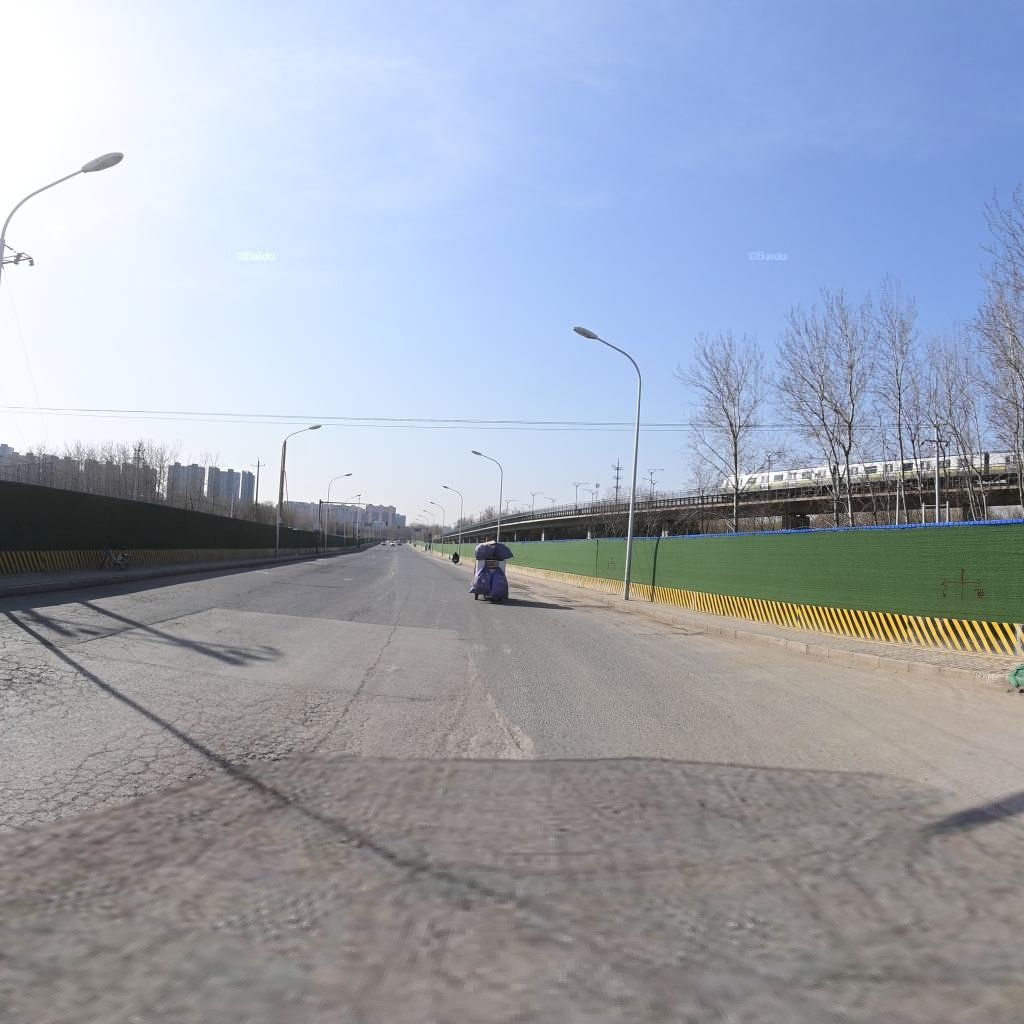
Region: Chaoyang
Road damage annotations: alligator crack